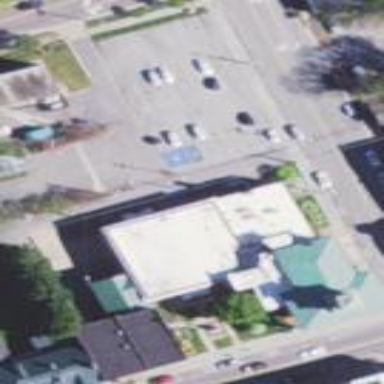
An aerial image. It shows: Courthouse.